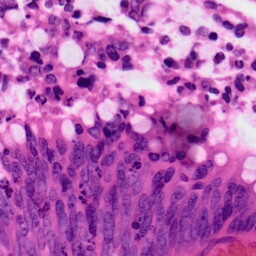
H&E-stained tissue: Colon